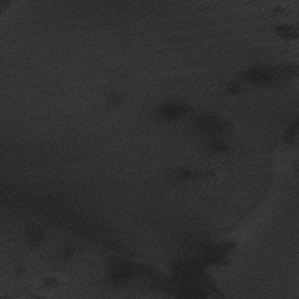
Label: frost